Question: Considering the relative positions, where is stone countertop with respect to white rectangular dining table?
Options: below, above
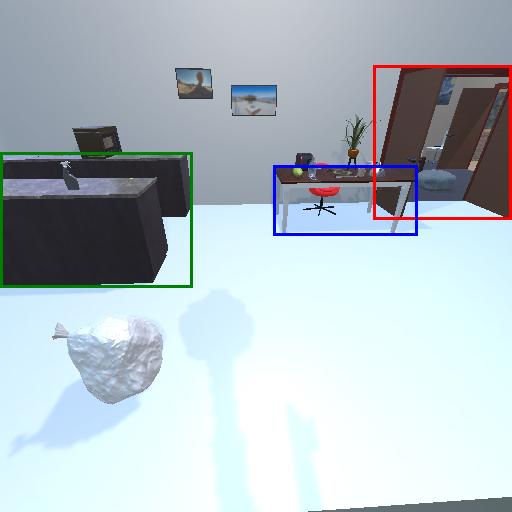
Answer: below